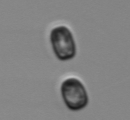
Label: Thalassiosira